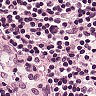
Metastatic tissue present: no